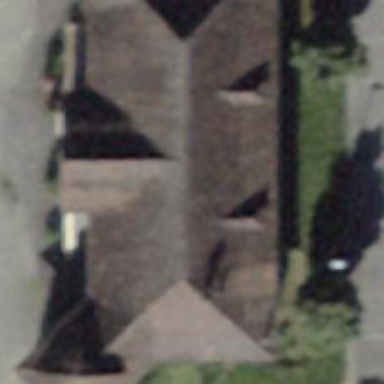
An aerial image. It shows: Restaurant.